Question: I'm using 'DrawText' to draw 'FormattedText' on Visual Layer. Now I'm using the code below to define the formatted text and I'm able to set the 'TextAlignment' to 'Center'. But what about the 'VerticalAlignment'? As you can see in the image below the center of the text is not on the which is shown with a red dot here.
'FormattedText'
'''
var ft = new FormattedText("A",
CultureInfo.GetCultureInfo("en-us"),
FlowDirection.LeftToRight,
new Typeface("Verdana"),
36, Brushes.Yellow);
ft.TextAlignment = TextAlignment.Center;
'''
'''
var centerpoint = new Point(0,0);
dc.DrawText(ft, centerpoint);
'''

I want the middle of the text to lie on the center of the circle.
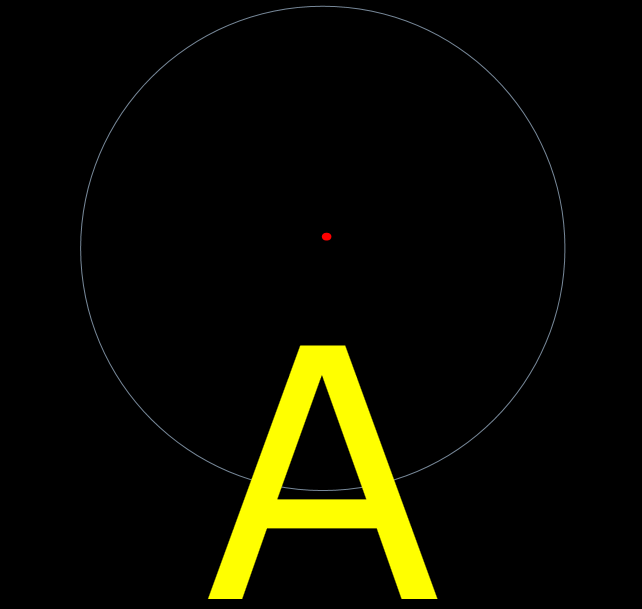
Answer: Well Ok it seems I was able to solve this. It is not that hard. I'll post the answer here for future reference. And It might help other people too.
As it seems there is not such a thing as 'VerticalAlignment' for a 'FormattedText' so we need to calculate and position it ourselves. Since we can get the 'Height' property of the formatted text. We can easily align the text like this:
'''
dc.DrawText(ft, new Point(centerpoint.X, centerpoint.Y- ft.Height/2));
'''